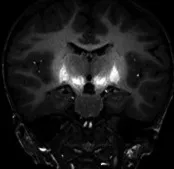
Superior cerebellar peduncles ,. Pituitary gland , reflecting manganese accumulation.
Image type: radiology (mri)